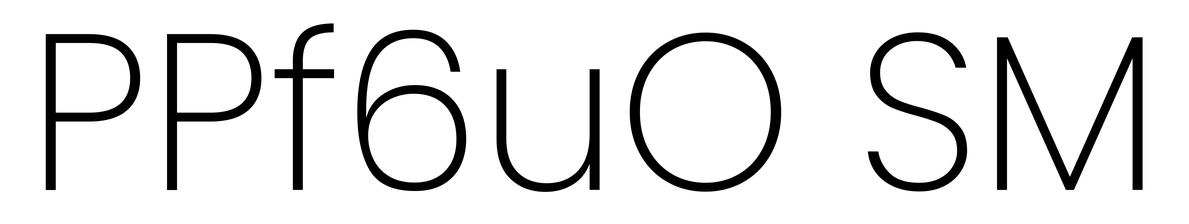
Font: Poppins-ExtraLight